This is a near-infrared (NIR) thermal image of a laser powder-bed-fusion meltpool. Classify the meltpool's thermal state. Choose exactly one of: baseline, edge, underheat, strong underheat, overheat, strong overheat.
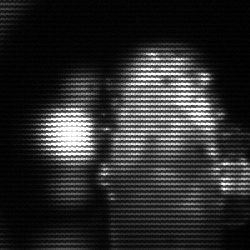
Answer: strong underheat